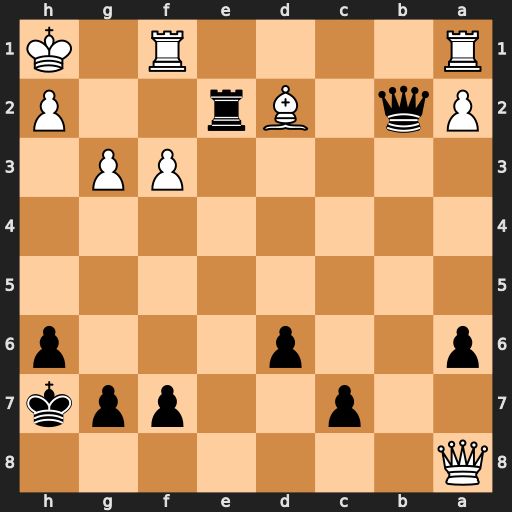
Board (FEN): Q7/2p2ppk/p2p3p/8/8/5PP1/Pq1Br2P/R4R1K
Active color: b
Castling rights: -
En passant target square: -
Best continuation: Qxd2 Qe4+ Rxe4